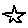
Label: star